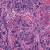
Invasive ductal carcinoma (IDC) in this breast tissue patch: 1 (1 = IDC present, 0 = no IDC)